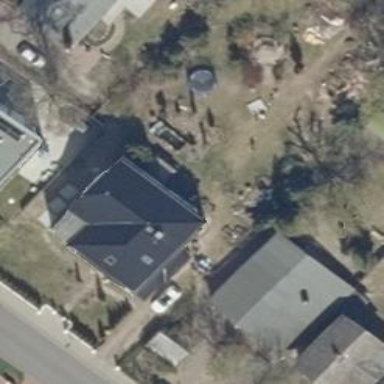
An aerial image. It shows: Hipped roof house.